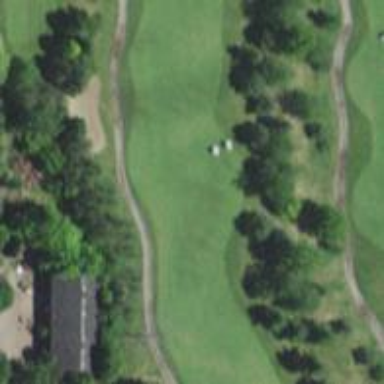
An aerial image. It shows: View of golf hole.